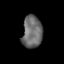
Tissue: lung
Cell type: Others
Senescence score: 0.2173
Nuclear area (px): 632
Mean DAPI intensity: 107.033